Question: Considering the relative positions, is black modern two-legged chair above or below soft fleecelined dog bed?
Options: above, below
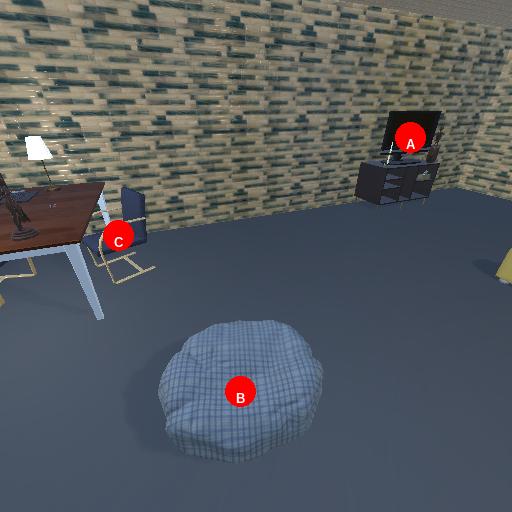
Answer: above